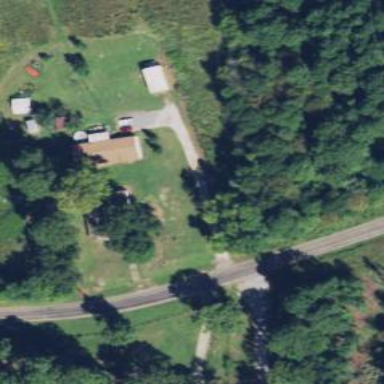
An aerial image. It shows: Driveway.